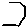
Label: hexagon